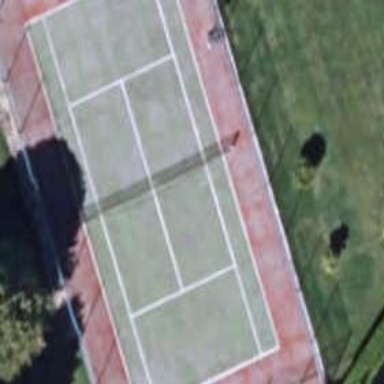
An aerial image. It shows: Tennis court on pitch designated for leisure land.